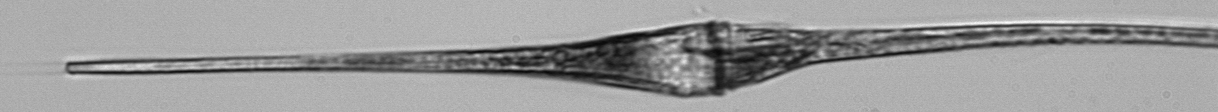
Label: Tripos_fusus